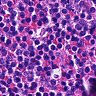
Metastatic tissue present: no